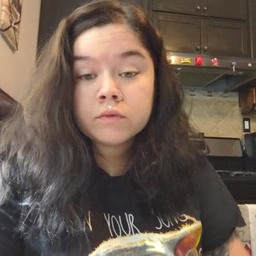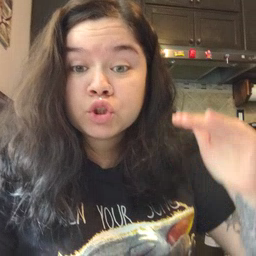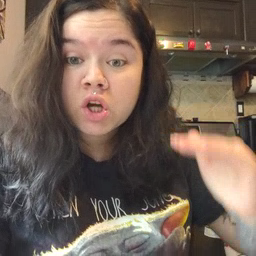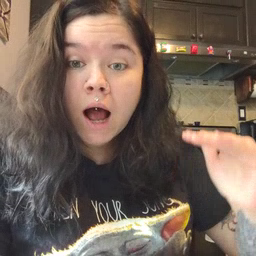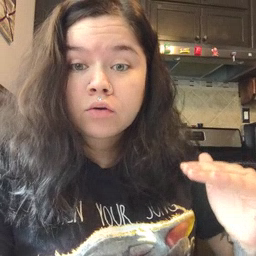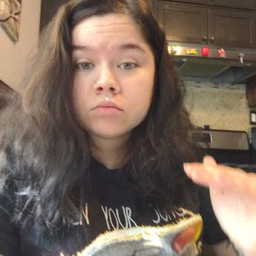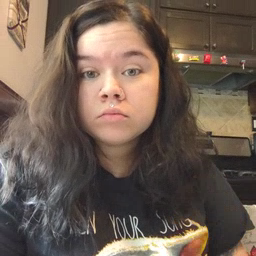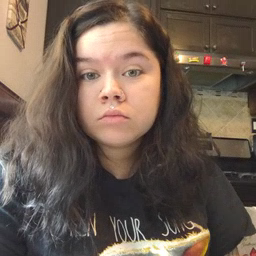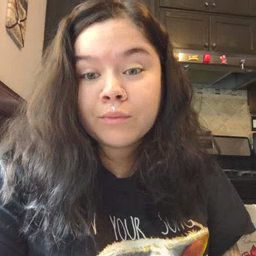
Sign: child